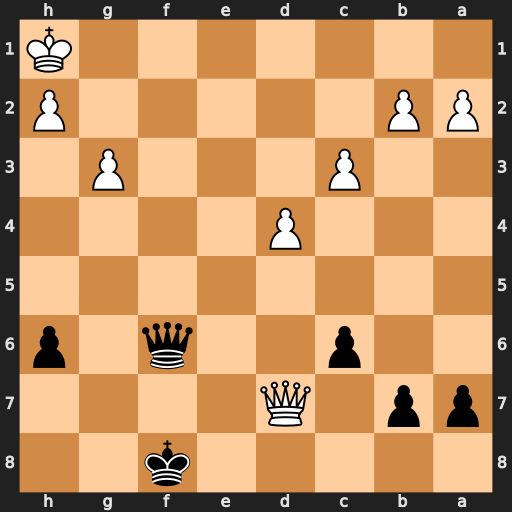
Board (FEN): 5k2/pp1Q4/2p2q1p/8/3P4/2P3P1/PP5P/7K
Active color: b
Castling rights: -
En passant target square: -
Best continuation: Qf1#